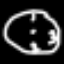
Label: clock